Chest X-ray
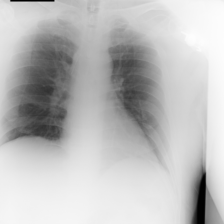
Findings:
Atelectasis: negative
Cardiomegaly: negative
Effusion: negative
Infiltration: negative
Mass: negative
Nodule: negative
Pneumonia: negative
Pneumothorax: negative
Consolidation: negative
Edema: negative
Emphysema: negative
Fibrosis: negative
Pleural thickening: negative
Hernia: negative